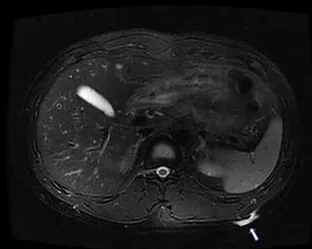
Magnetic resonance imaging of atrophic pigmented DFSP showed a well-circumscribed plaque with adjacent tissue thinning in the left region of the trunk. T1-weighted images revealed a slightly higher non-uniform signal.
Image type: radiology (mri)